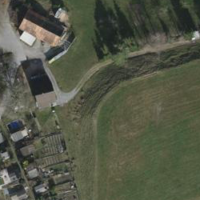
EUNIS habitat code: 55
Species observed at this site:
Agrostemma githago